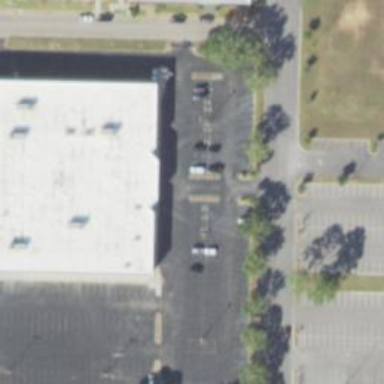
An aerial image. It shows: Parking space is available.